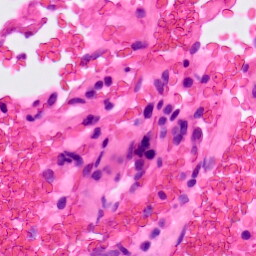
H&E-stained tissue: Lung